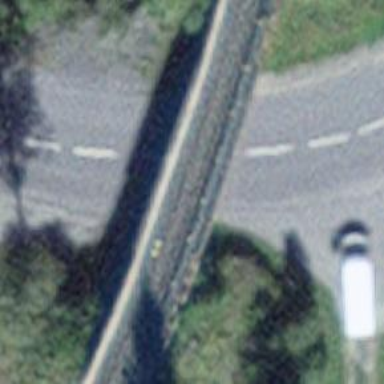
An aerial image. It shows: Narrow-gauge railway bridge with electrified rails.